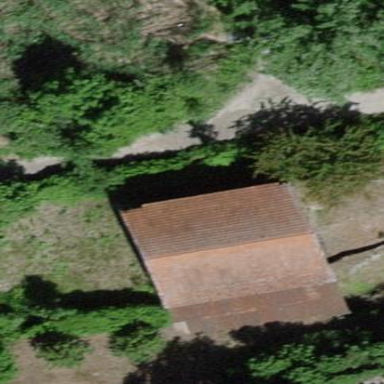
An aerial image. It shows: Shed building.